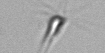
Label: Calciopappus